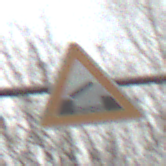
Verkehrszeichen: BeweglicheBruecke
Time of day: MorningAfternoon
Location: Outdoor (Nature)
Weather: PartlyCloudy
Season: Winter
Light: Natural